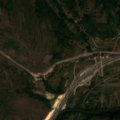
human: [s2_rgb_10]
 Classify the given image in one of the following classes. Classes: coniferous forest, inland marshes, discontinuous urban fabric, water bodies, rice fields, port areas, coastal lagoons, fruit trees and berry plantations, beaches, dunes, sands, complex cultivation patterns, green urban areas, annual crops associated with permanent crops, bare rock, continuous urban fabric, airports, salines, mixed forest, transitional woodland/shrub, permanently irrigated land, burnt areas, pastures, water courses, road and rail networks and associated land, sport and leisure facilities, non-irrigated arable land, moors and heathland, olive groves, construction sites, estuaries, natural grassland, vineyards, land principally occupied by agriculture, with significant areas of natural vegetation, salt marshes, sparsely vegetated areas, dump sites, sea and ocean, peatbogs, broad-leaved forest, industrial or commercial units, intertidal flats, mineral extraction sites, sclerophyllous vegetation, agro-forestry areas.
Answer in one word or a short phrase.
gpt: non-irrigated arable land, pastures, complex cultivation patterns, land principally occupied by agriculture, with significant areas of natural vegetation, broad-leaved forest, mixed forest